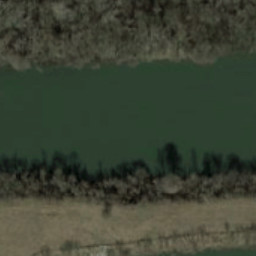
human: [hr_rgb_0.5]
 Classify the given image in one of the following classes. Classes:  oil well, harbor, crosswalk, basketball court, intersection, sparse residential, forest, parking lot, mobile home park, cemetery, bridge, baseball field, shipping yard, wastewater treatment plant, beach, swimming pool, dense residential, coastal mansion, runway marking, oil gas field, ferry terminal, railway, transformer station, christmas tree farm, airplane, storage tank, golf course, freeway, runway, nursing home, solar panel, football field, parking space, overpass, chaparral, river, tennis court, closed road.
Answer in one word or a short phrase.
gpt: river